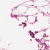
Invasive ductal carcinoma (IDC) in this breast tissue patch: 0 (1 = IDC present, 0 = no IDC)